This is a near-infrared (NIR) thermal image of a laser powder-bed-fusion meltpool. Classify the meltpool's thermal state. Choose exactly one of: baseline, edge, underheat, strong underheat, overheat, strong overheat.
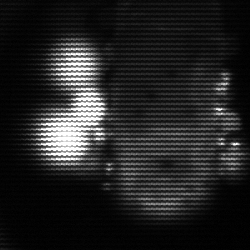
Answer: strong underheat